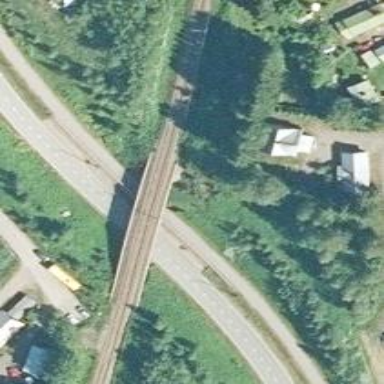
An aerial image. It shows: Bridge with railway tracks. The electrified line has continuous contact line.